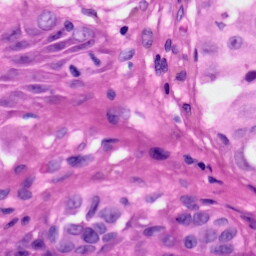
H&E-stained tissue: Skin